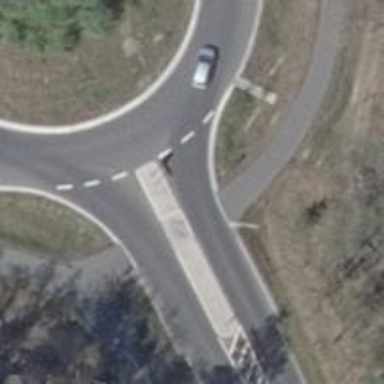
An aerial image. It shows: Unmarked road crossing.